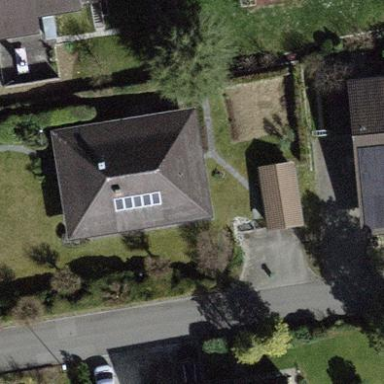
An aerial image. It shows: Building with tile roof.